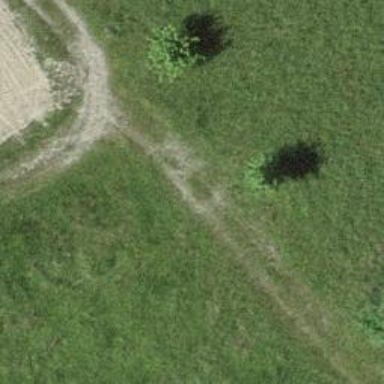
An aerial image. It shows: Track with grade 3 surface.